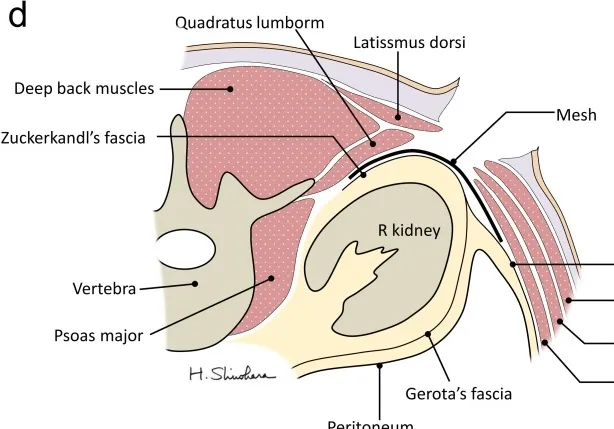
Intraoperative findings and surgical approach to repair the right superior lumber hernia. Schema of open approach hernioplasty for right superior lumbar hernia indicating the location of the underlay mesh inserted. (c, d) A mesh underlay is inserted between Zuckerkandl's fascia and preperitoneal fascia.
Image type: radiology (ultrasound)